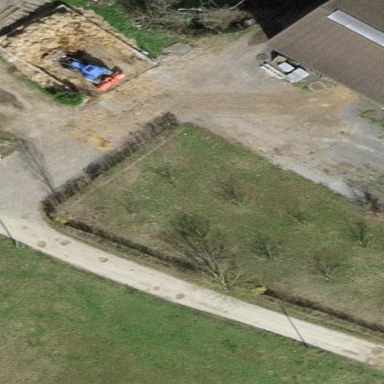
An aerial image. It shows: Unpaved driveway designated as service road.